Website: lowes
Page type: payment
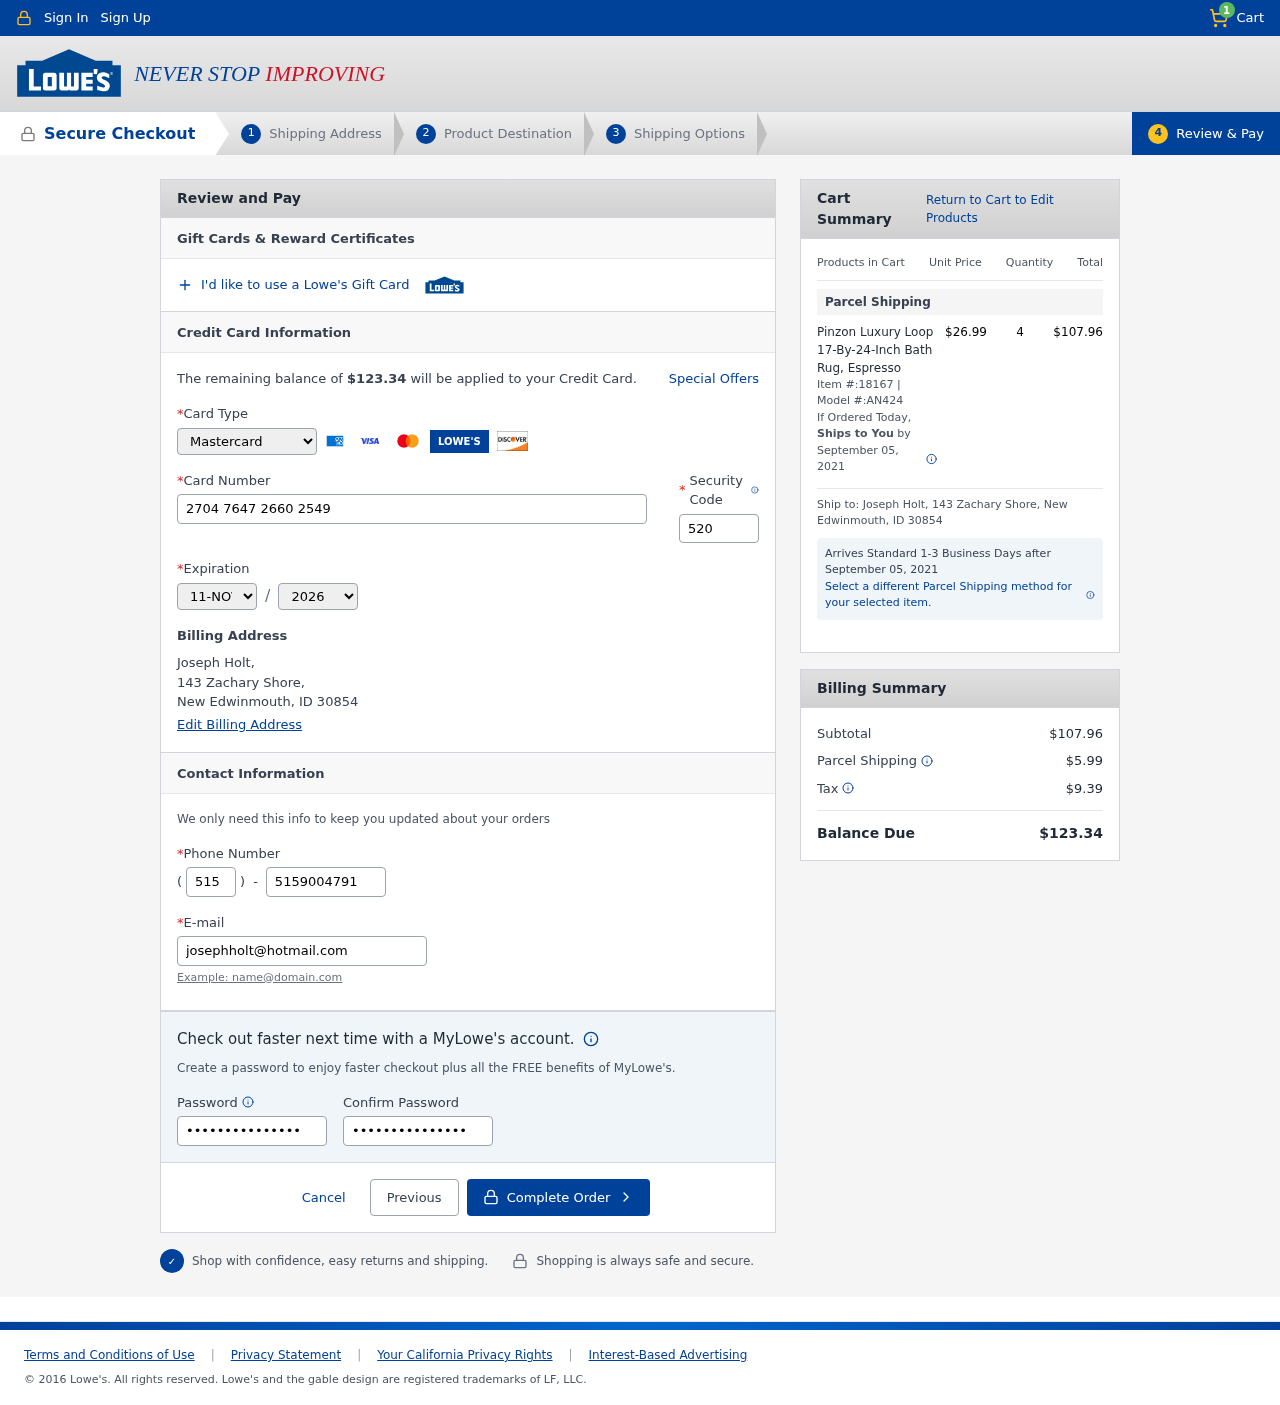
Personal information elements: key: PII_CARD_CVV
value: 520
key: PII_CARD_EXPIRY_MONTH
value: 11
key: PII_CARD_EXPIRY_YEAR
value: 26
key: PII_CARD_NUMBER
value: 2704 7647 2660 2549
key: PII_CARD_TYPE
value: Mastercard
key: PII_CITY_STATE_ZIP
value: New Edwinmouth, ID 30854
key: PII_EMAIL
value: josephholt@hotmail.com
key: PII_FULLNAME
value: Joseph Holt,
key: PII_PHONE
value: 5159004791
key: PII_PHONE_AREA
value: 515
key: PII_STREET
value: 143 Zachary Shore
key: PII_STREET
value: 143 Zachary Shore,
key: PII_FULLNAME2
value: Joseph Holt
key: PII_CITY
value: New Edwinmouth
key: PII_STATE_ABBR
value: ID
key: PII_POSTCODE
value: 30854
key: PII_POSTCODE_FULL
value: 30854
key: PII_CITY_STATE
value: New Edwinmouth, ID
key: PII_POSTCODE_NUMERIC
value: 30854
Product elements: key: PRODUCT1_NAME
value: Pinzon Luxury Loop 17-By-24-Inch Bath Rug, Espresso
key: PRODUCT1_PRICE
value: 26.99
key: PRODUCT1_QUANTITY
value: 4
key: PRODUCT1_ITEM
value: Item #:18167
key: PRODUCT1_MODEL
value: Model #:AN424
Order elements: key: ORDER_NUM_ITEMS
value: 1
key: ORDER_TOTAL
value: $123.34
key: ORDER_SHIPPING_DATE
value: September 05, 2021
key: ORDER_SUBTOTAL
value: $107.96
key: ORDER_SHIPPING_DATE2
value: September 05, 2021
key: ORDER_SHIPPING_COST
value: $5.99
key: ORDER_TAX
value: $9.39